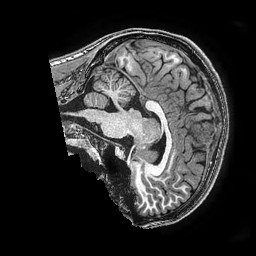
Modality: T1w
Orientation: sagittal
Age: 17
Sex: male
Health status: ill
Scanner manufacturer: ge
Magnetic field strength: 3 T
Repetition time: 0.0077 s
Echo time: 0.003436 s